Field crop: tomato
Growth stage: 2
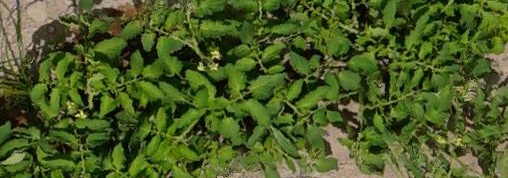
Species: tomato